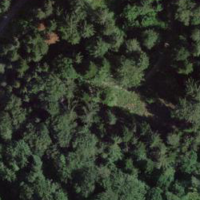
EUNIS habitat code: 44
Species observed at this site:
Lamium galeobdolon